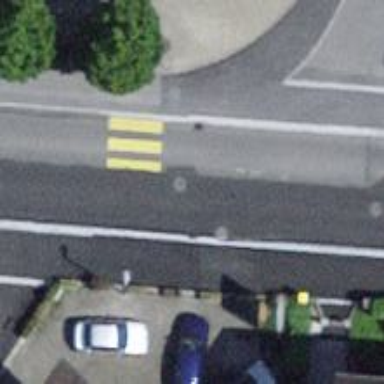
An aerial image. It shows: Uncontrolled zebra crossing with zebra markings.